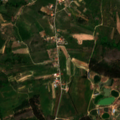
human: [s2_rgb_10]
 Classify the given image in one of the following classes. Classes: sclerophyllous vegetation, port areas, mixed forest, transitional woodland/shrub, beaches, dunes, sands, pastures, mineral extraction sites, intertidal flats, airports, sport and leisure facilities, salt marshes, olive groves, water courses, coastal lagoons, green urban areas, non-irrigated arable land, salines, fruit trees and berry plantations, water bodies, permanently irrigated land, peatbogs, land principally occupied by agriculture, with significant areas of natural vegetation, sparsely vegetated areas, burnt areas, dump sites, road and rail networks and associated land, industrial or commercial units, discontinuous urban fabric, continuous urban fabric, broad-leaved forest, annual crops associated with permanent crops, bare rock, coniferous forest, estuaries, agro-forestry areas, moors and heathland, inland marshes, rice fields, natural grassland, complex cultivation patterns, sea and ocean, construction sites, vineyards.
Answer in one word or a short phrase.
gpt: discontinuous urban fabric, dump sites, olive groves, annual crops associated with permanent crops, complex cultivation patterns, broad-leaved forest